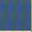
Piece: xx